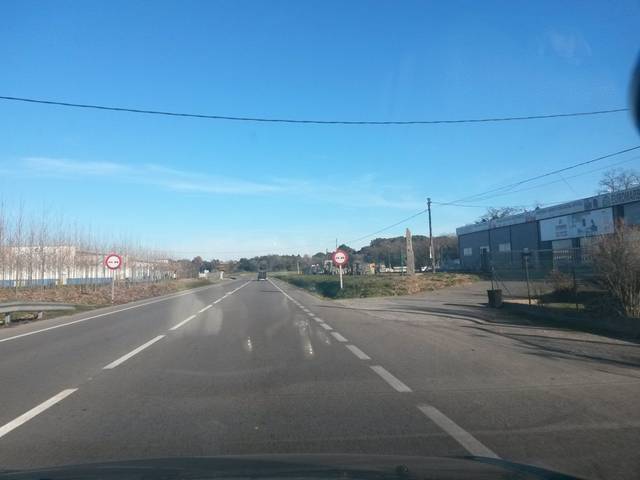
Region: Spain
Coordinates: 42.041, 2.928